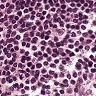
Metastatic tissue present: no